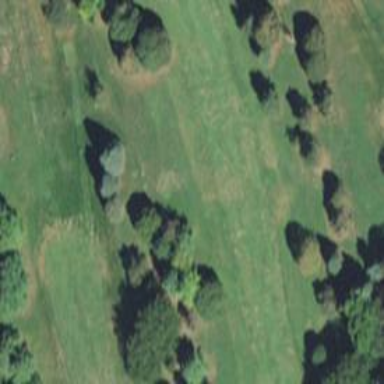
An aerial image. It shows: View of golf hole.